Question:
I am working with a django template. the head of the template is:
'''
<head>
<meta charset="utf-8">
<meta http-equiv="X-UA-Compatible" content="IE=edge">
<meta name="viewport" content="width=device-width, initial-scale=1">
<meta name="description" content="">
<meta name="author" content="">
<title>Landing Page - Start Bootstrap Theme</title>
<!-- Bootstrap Core CSS -->
{% load staticfiles %}
<link href="{% static "css/bootstrap.min.css" %}" rel="stylesheet">
<!-- Custom CSS -->
<link href="{% static "css/landing-page.css" %}" rel="stylesheet">
<!-- Custom Fonts -->
<link href="{% static "font-awesome-4.2.0/css/font-awesome.min.css" %}" rel="stylesheet" type="text/css">
<link href="http://fonts.googleapis.com/css?family=Lato:300,400,700,300italic,400italic,700italic" rel="stylesheet" type="text/css">
<!-- HTML5 Shim and Respond.js IE8 support of HTML5 elements and media queries -->
<!-- WARNING: Respond.js doesn't work if you view the page via file:// -->
<!--[if lt IE 9]>
<script src="https://oss.maxcdn.com/libs/html5shiv/3.7.0/html5shiv.js"></script>
<script src="https://oss.maxcdn.com/libs/respond.js/1.4.2/respond.min.js"></script>
<![endif]-->
</head>
'''
My view contains:
'''
def index(request):
t = loader.get_template('app1/index.html')
c = RequestContext(request, {})
return HttpResponse(t.render(c),content_type="application/xhtml+xml")
'''
How can I fix the error in the screenshot?
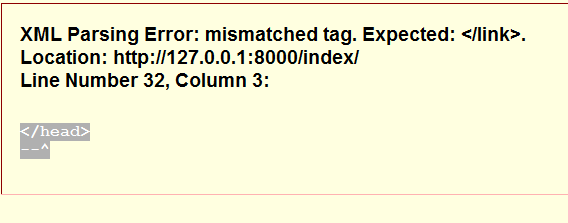
Answer: This is not a valid XML tag:
'''
<link href="{% static "css/landing-page.css" %}" rel="stylesheet">
'''
Instead, it should be:
'''
<link href="{% static "css/landing-page.css" %}" rel="stylesheet" />
'''
This is because, according to XML specs, any tag has to be either closed with its pair self-closed by including slash ('/') at the and of opening tag.
Most browsers understand this, but, speaking strictly, this is incorrect.
Also, if you have any '<hr>', '<br>' or similar single tags, you'll have to fix them all as well, i.e. '<hr />', '<br />'
See this list: <URL>.